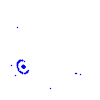
Particle: proton